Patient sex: F
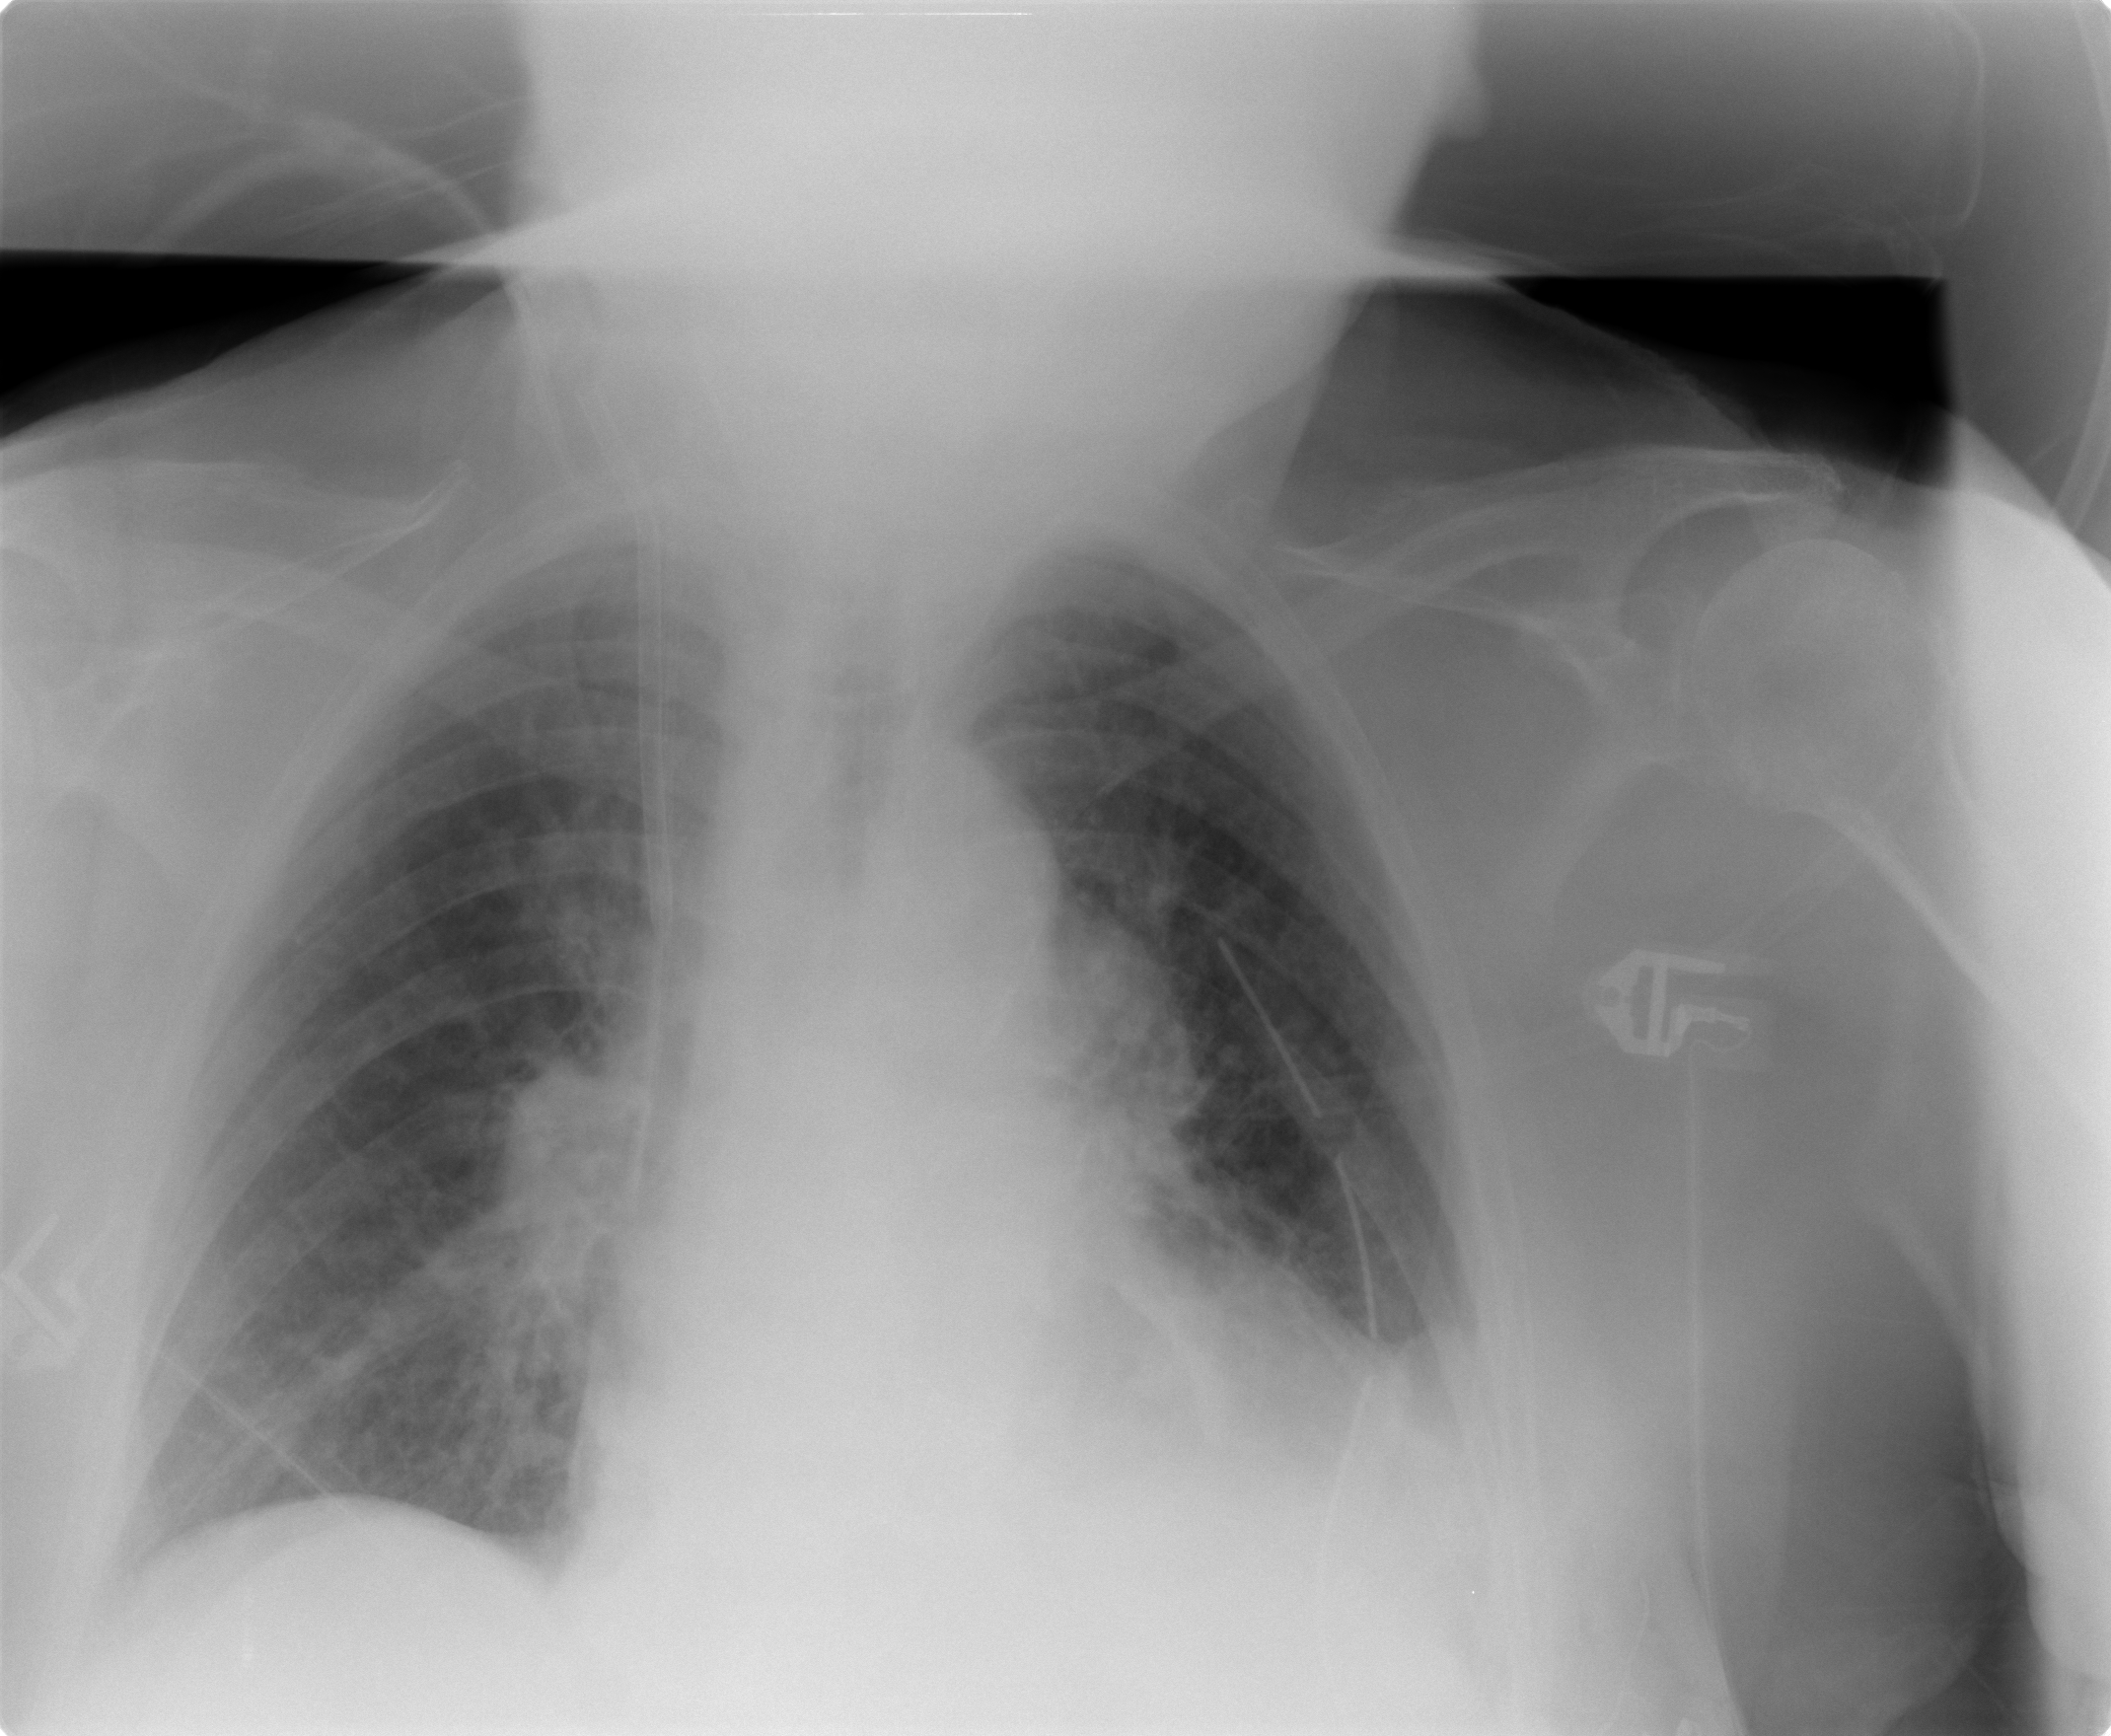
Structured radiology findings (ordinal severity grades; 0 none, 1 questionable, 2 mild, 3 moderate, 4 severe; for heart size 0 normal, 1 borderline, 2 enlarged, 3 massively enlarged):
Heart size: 2
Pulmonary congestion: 2
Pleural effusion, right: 0
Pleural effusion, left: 0
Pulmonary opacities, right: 0
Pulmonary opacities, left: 0
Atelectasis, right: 0
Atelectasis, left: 2